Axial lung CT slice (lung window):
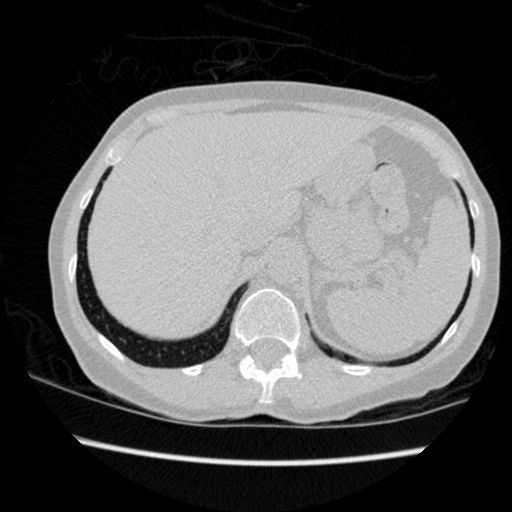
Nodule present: no